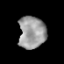
Tissue: prostate
Cell type: T cells
Senescence score: 0.3303
Nuclear area (px): 856
Mean DAPI intensity: 154.223